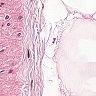
Metastatic tissue present: no